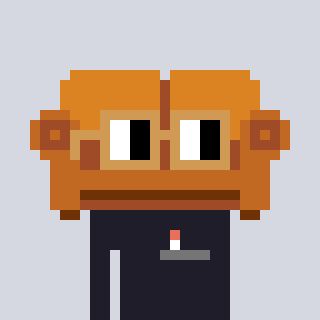
a pixel art character with square brown glasses, a couch-shaped head and a grayscale-colored body on a cool background